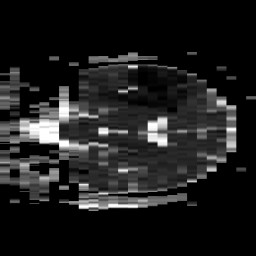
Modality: ADC
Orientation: coronal
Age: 57
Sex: female
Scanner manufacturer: philips
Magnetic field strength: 3 T
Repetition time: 4.107 s
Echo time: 0.06134 s